【题型】填空题　【知识点】立体几何　【难度】easy
如图，在 \(\triangle ABC\) 中，\(\angle ACB = 120^\circ\)，\(AC = BC = 2\)，\(D\) 为 \(AB\) 中点，沿 \(CD\) 将 \(\triangle ACD\) 翻折至 \(\triangle A'CD\) 的位置，使得平面 \(A'CD \perp\) 平面 \(BCD\)，则三棱锥 \(A'-BCD\) 外接球的表面积为 \underline{\quad\quad}.

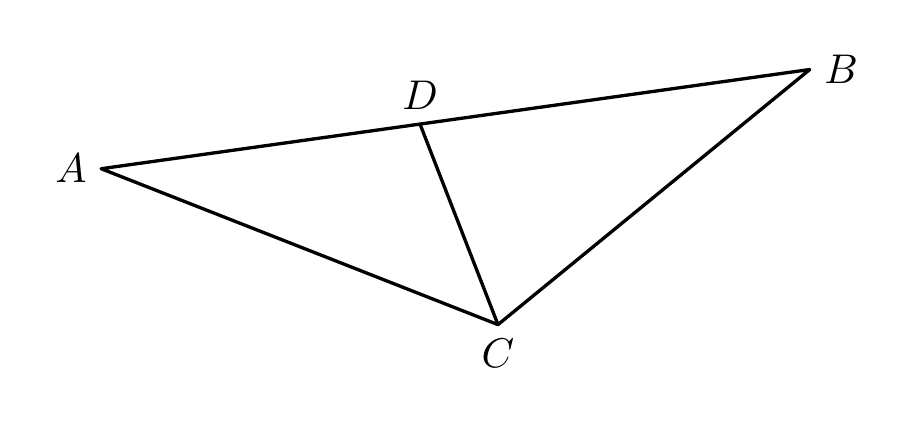
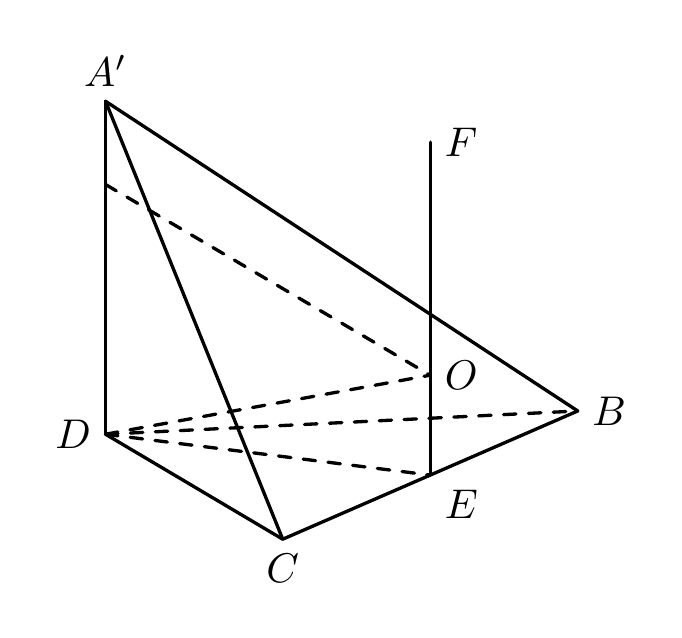
【解答】
【答案】\(7\pi\)

【解析】在 \(\triangle ABC\) 中，\(\angle ACB = 120^\circ\)，\(AC = BC = 2\)，\(D\) 为 \(AB\) 的中点，
则 \(AD \perp BC\)，\(DC = 1\)，\(AD = BD = \sqrt{3}\).

又平面 \(A'CD \perp\) 平面 \(BCD\)，平面 \(A'CD \cap\) 平面 \(BCD = CD\)，\(A'D \subset\) 平面 \(A'CD\)，\(A'D \perp CD\)，
所以 \(A'D \perp\) 平面 \(BCD\)，又 \(CD \perp BD\).

取 \(BC\) 的中点 \(E\)，连接 \(DE\)，则 \(DE = 1\)，
过 \(E\) 作 \(EF \parallel A'D\)，则 \(EF \perp\) 平面 \(BCD\)，
所以三棱锥 \(A'-BCD\) 的外接球球心必位于 \(EF\) 上，如图，

设球心为 \(O\)，半径为 \(R\)，则 \(OE = \frac{1}{2}A'D = \frac{\sqrt{3}}{2}\)，
有 \(OD^2 = DE^2 + OE^2\)，即 \(R^2 = \left(\frac{\sqrt{3}}{2}\right)^2 + 1^2\)，解得 \(R^2 = \frac{7}{4}\)，

所以三棱锥 \(A'-BCD\) 的外接球的表面积为 \(4\pi R^2 = 4\pi \times \frac{7}{4} = 7\pi\).
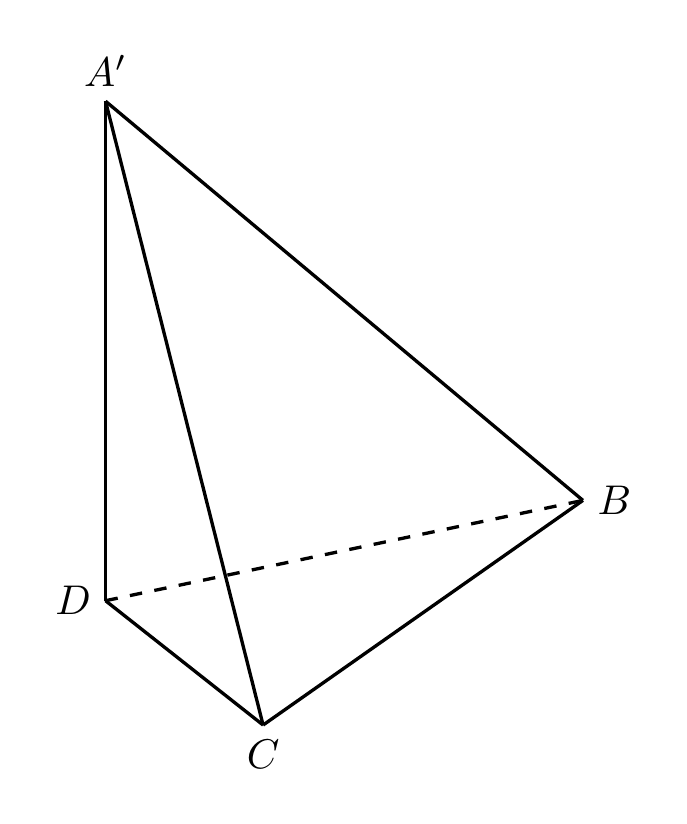